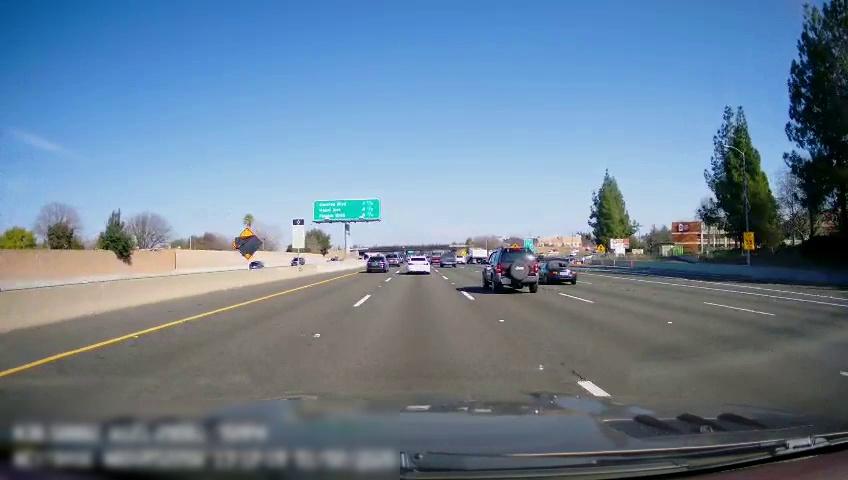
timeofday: Day
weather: Sunny
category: Drivable Space
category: Vehicles | SUV
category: Vehicles | Car
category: Drivable Space
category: Vehicles | Truck
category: Vehicles | Car
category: Vehicles | Truck
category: Vehicles | Car
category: Vehicles | Truck
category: Vehicles | SUV
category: Vehicles | SUV
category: Vehicles | Car
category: Vehicles | Car
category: Lanes | Alternate Lane
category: Lanes | Alternate Lane
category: Lanes | Alternate Lane
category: Lanes | Alternate Lane
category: Lanes | Current Lane
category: Lanes | Current Lane
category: Lanes | Alternate Lane
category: Traffic | Signs
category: Traffic | Signs
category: Traffic | Signs
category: Traffic | Signs
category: Traffic | Signs